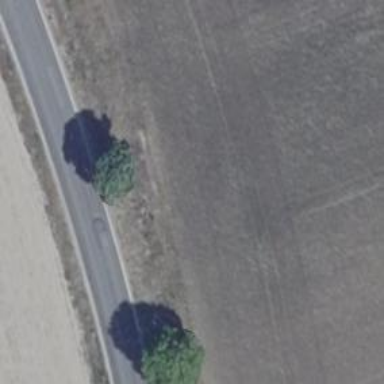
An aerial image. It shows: Broadleaved tree with lush leaves.